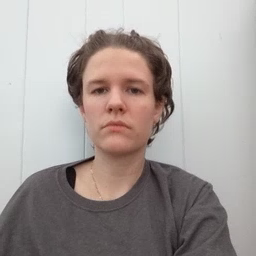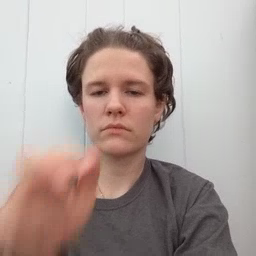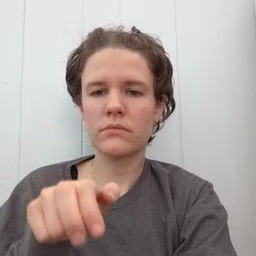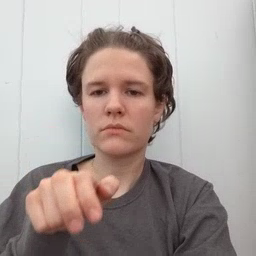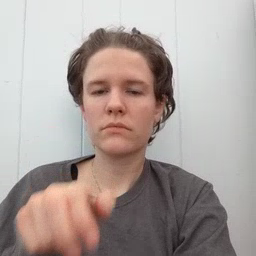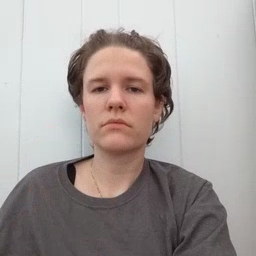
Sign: chair